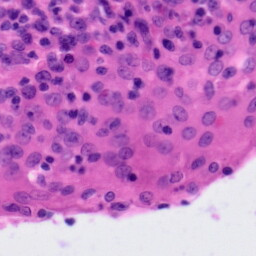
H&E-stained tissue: Tonsil